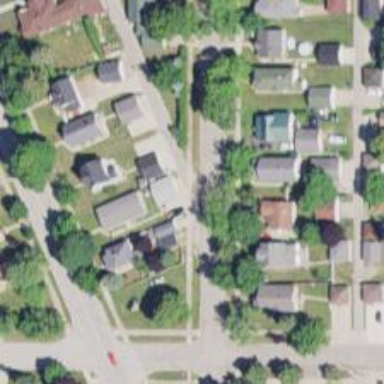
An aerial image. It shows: Alley classified as service road.